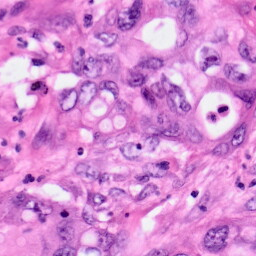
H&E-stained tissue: Pancreatic